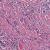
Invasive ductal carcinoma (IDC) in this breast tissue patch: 1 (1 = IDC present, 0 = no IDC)